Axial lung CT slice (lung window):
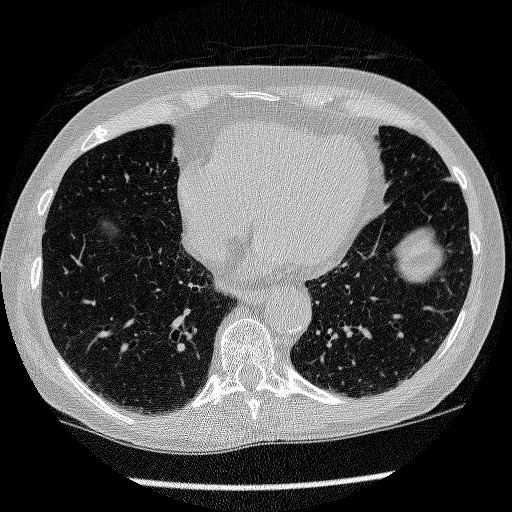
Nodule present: no